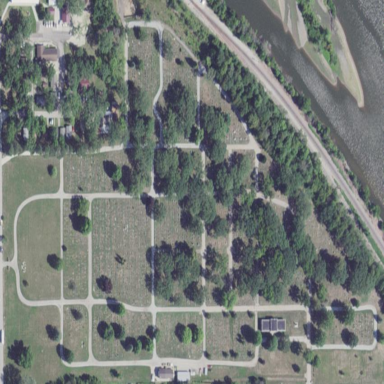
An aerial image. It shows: Cemetery.